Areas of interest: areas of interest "Industrial Building"
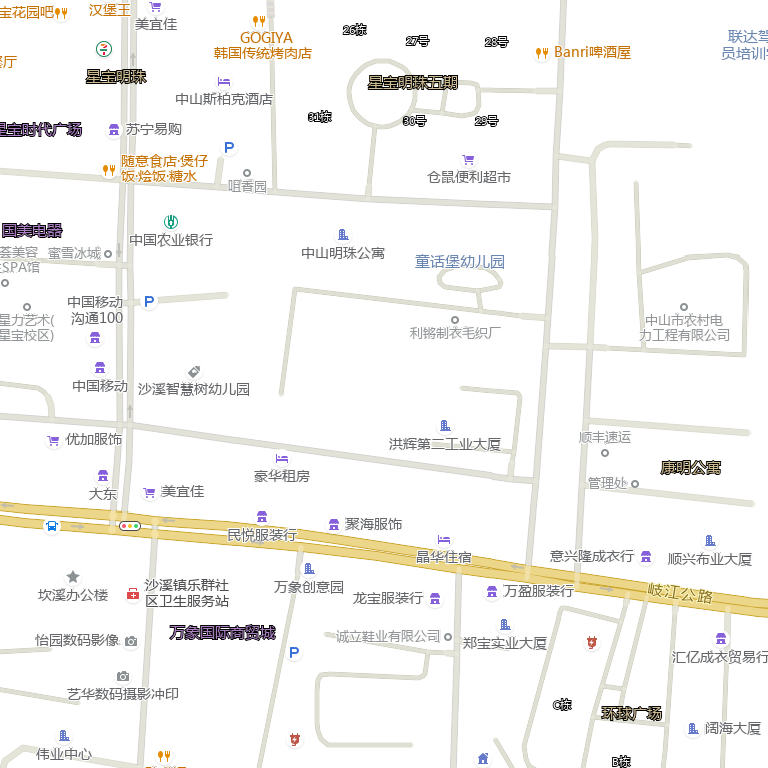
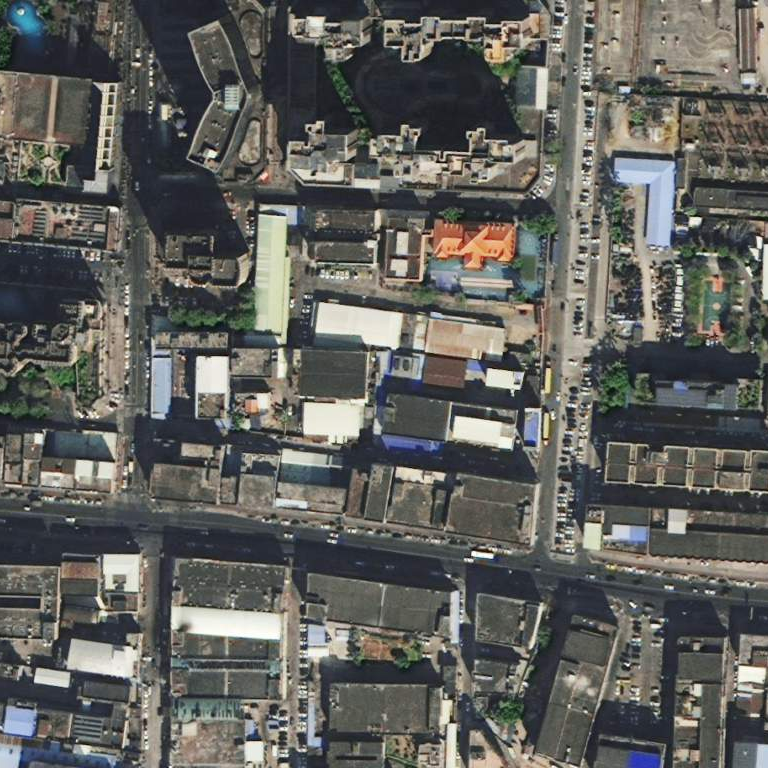